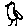
Label: bird